Question: How do I put the annotationView on a map that is not a road map but it is something like this:

Not possible to provide latitude and longitude. What do I put coordinates?
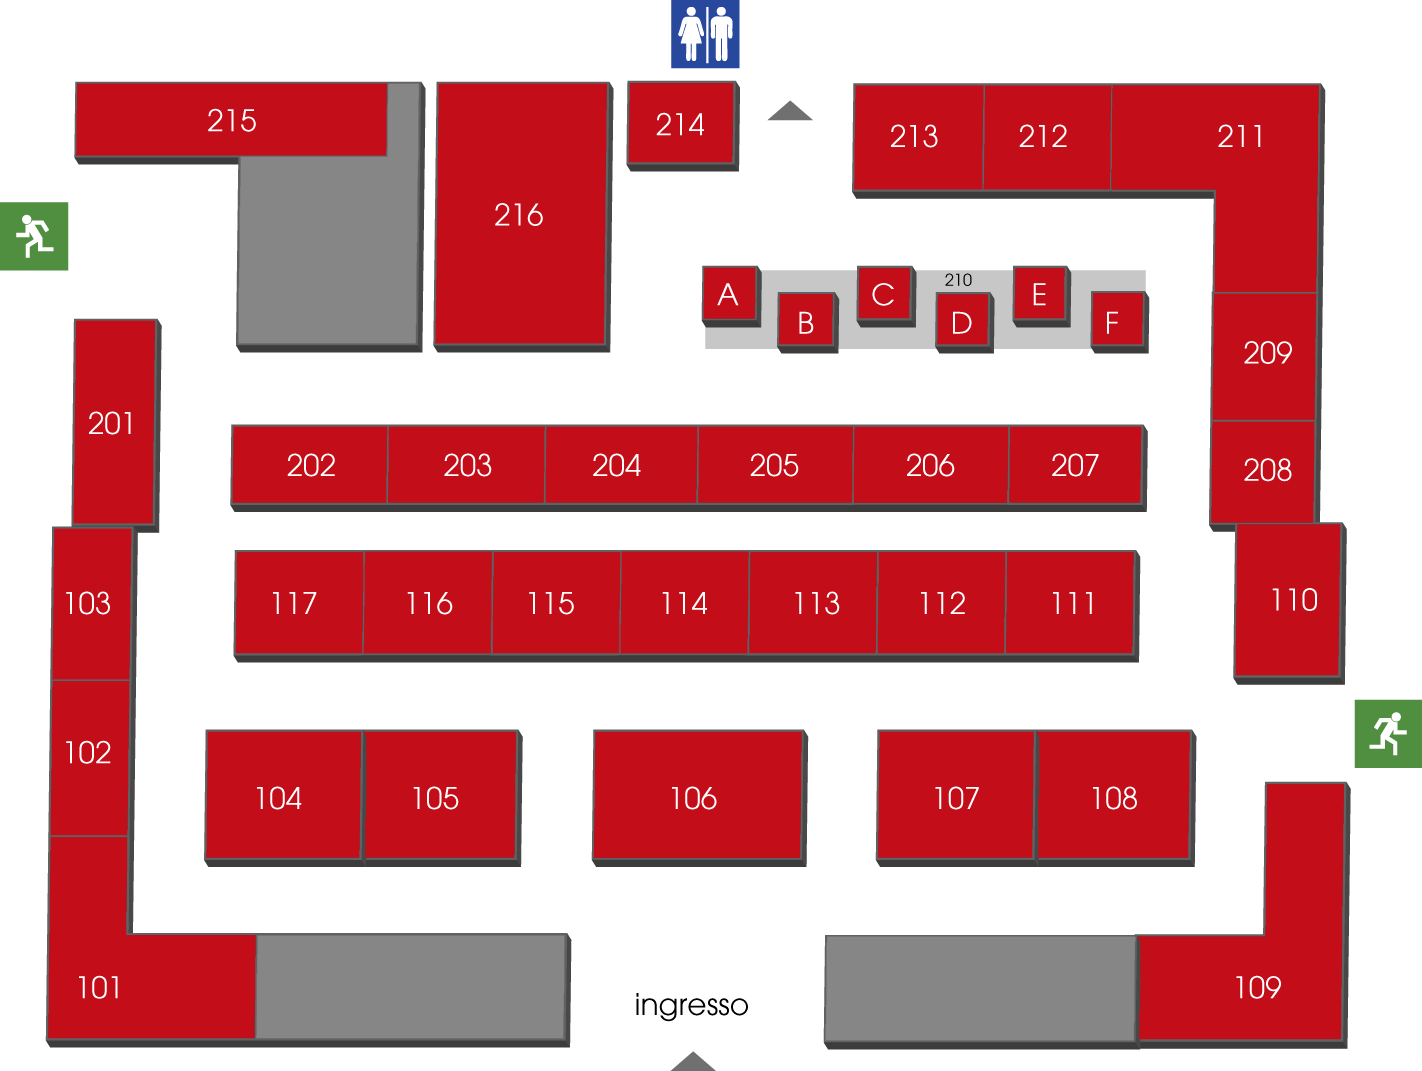
Answer: I think it is an image view and if it is image view you have to take gesture recognizer's help and get the point value(pixel) of the tapped point and set annotation their.